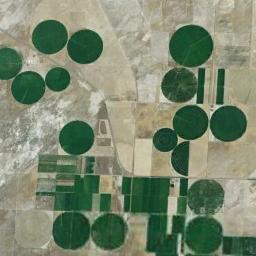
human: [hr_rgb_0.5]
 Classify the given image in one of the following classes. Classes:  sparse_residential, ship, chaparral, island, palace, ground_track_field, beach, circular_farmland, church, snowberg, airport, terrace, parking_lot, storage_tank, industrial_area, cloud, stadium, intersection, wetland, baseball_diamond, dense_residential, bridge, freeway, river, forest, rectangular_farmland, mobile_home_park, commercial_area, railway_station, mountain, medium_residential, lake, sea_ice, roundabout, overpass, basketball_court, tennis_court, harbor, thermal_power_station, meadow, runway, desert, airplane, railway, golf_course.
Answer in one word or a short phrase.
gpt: circular_farmland